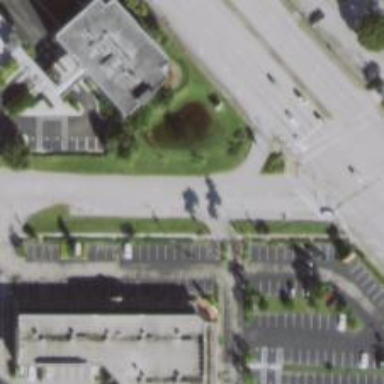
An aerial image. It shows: Tertiary road with asphalt surface and sidewalk on the left.